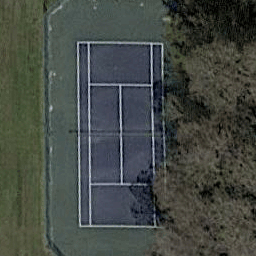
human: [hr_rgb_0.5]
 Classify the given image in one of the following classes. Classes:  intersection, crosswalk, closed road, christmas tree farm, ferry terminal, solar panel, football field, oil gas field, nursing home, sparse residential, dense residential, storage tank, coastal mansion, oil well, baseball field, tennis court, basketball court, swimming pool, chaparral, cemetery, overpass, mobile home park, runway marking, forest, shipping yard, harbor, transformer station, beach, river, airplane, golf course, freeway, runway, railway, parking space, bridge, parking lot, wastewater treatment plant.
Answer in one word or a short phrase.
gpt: tennis court